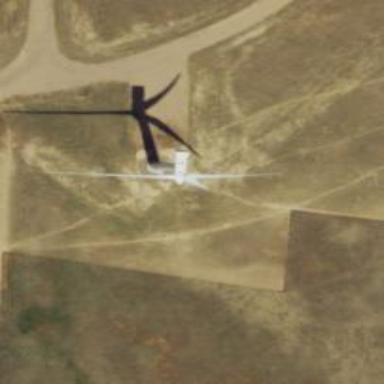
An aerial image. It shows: Wind generator in the form of horizontal axis wind turbine.